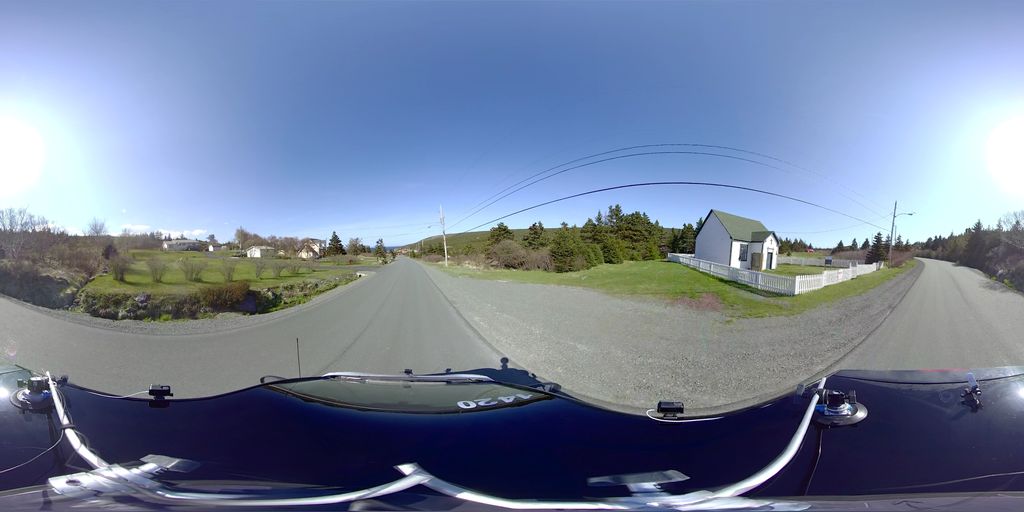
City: st_johns